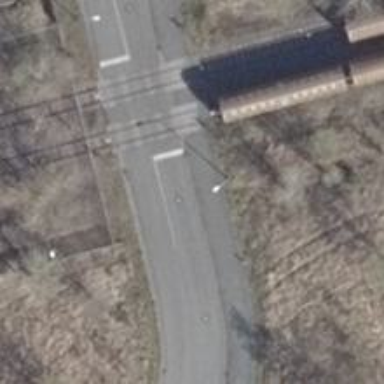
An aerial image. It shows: Level crossing along the railway.